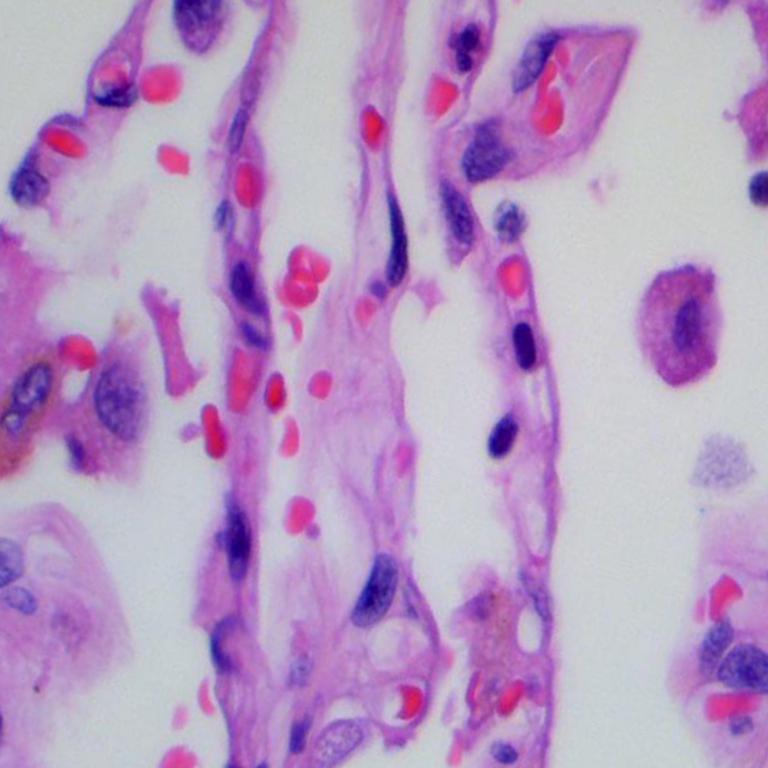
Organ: lung
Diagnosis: benign